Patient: sex M, age 54
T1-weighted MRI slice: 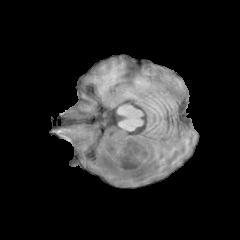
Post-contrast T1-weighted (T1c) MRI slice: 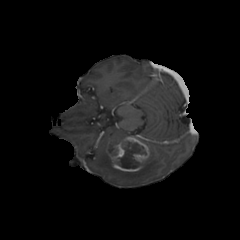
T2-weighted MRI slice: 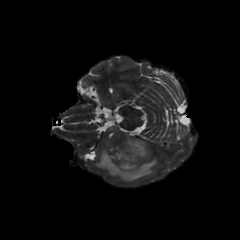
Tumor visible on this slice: yes
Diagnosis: Glioblastoma, IDH-wildtype
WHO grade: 4